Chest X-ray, AP view. Patient: 23 years old, sex M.
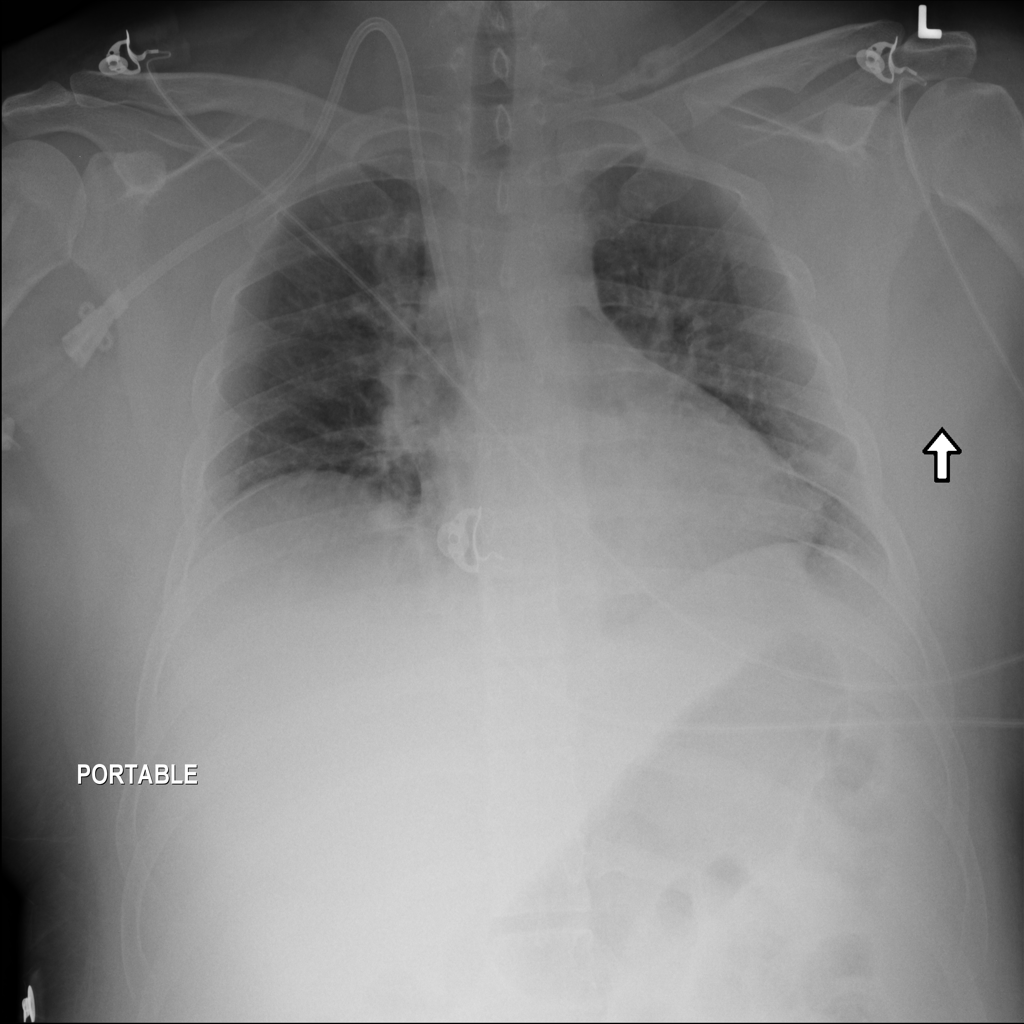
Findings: Consolidation